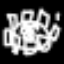
Label: square